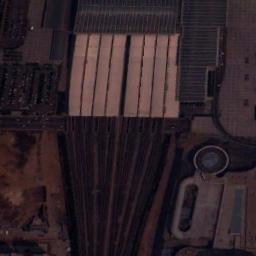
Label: railway_station